Question: So I have no clue why this bar is here:

Here is <URL>. I need to get rid of the yellowish bar.
Here is the same code in a snippet:
'''
body {
padding: 0;
margin: 0;
background-color: #fff9e8;
}
.topnav {
background-color: #edeff2;
overflow: hidden;
border-top: 1px solid black;
border-bottom: 1px solid black;
width: 100%;
padding: 0;
}
.topnav a {
float: left;
display: block;
color: black;
text-align: center;
padding: 14px 16px;
text-decoration: none;
font-size: 17px;
font-family: 'Fresca', sans-serif;
}
.topnav a:hover {
background-color: #ddd;
color: black;
}
.topnav a.active {
background-color: #4CAF50;
color: white;
}
.maincontent {
width: 1000px;
margin: 0 auto;
background-color: #fff;
padding-top: 25px;
}
.infotexta {
text-align: center;
}
img {
background-color: #fff;
margin: 0;
padding: 0;
}
.middlebar {
height: 50px;
border-top: 1px solid black;
border-bottom: 1px solid black;
width: 100%;
background-color: #edeff2;
padding: 0;
margin: 0;
}
.main-image-front {
padding: 0;
margin: 0;
width: 100%;
height: 400px;
}
'''
'''
<!DOCTYPE html>
<html>
<head>
<title>placeholder</title>
<!-- css -->
<link href="mainstyle.css" type="text/css" rel="stylesheet">
</head>
<body>
<div class="topnav">
<a href="#">Home</a>
<a href="#">temp</a>
<a href="#">temp</a>
<a href="#">temp</a>
</div>
<div class="topimage">
<img src="/users/grecko/desktop/back.png" alt="topimage" class="main-image-front">
</div>
<div class="middlebar">
</div>
<div class="maincontent">
<div class="maincontent-about infotexta">
<h1>placeholder</h1>
<p>your text hereyour text here<br>your text hereyour text here<br>your text hereyour text here<br>your text hereyour text here</p>
</div>
</div>
<body>
'''
Edit: the JSFiddle shows alt text for the image cause I forgot I have the image on my PC but you can still see the line.
thanks
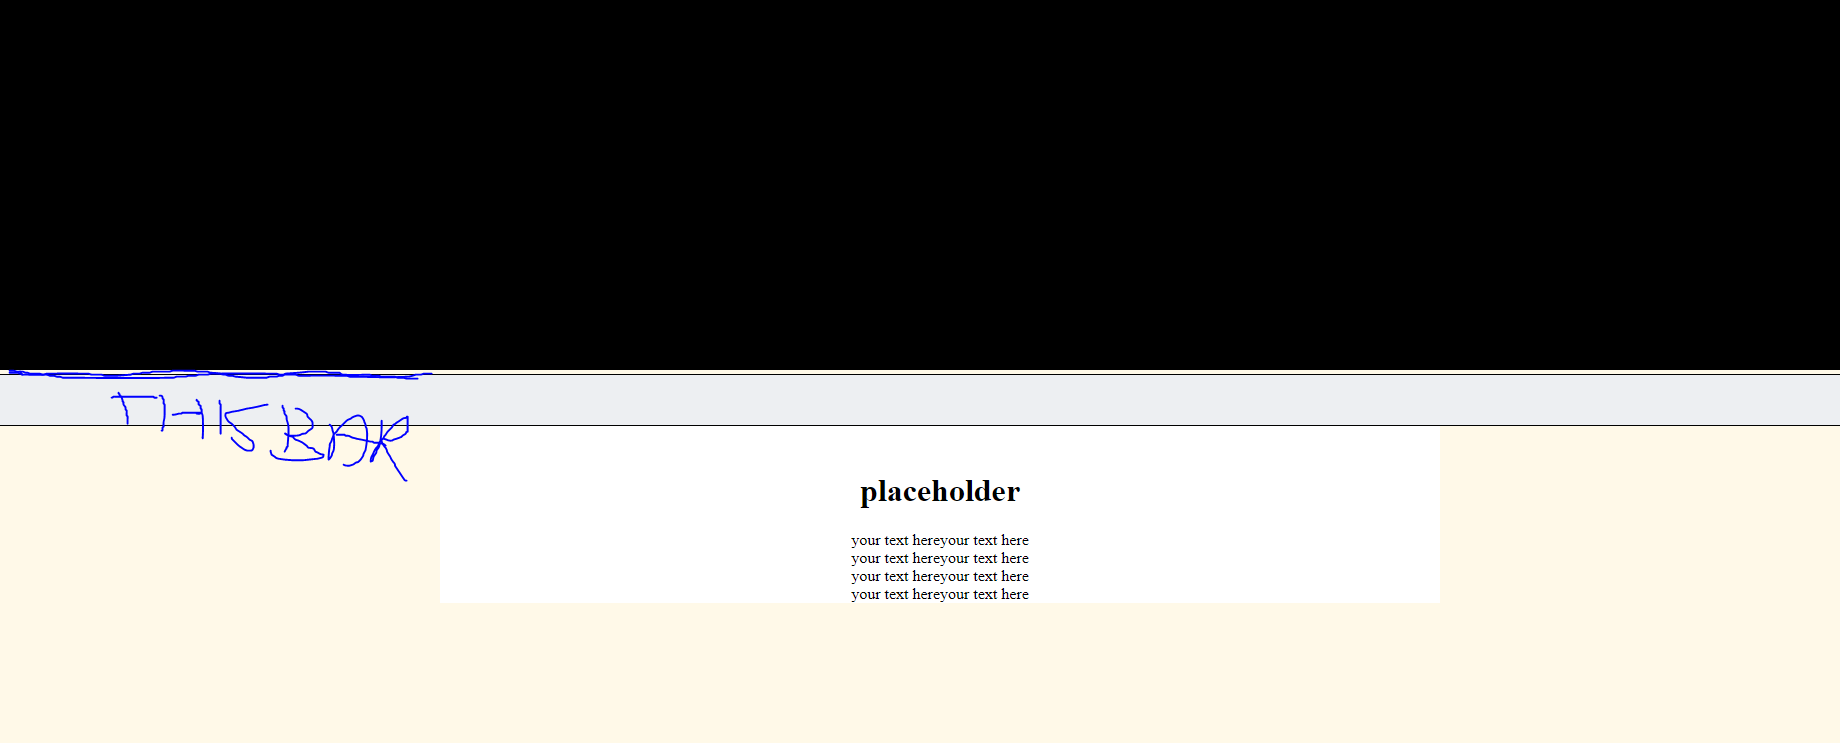
Answer: Set a height on your image and then set the same height on the container.
<URL>
'''
.topimage img {
height: 200px;
}
.topimage {
height: 200px;
}
'''
---
<URL>
---
<URL>